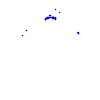
Particle: proton